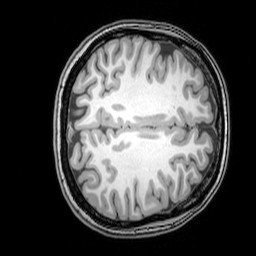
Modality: T1w
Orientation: axial
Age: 24
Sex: female
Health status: healthy
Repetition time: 0.081 s
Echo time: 0.037 s